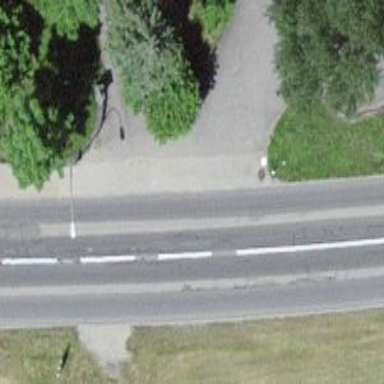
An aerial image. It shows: Asphalt road classified as tertiary.